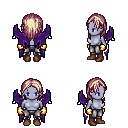
a pixel art fantasy rpg character, female body template, dark elf, purple skin, purple wings, metal pants, white blonde long hairstyle, gold gloves, brown shoes, four views (front, back, left, right), 2x2 character sprite sheet, small pixel art, hard edges, no anti-aliasing